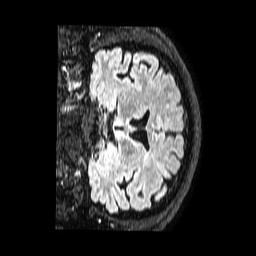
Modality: FLAIR
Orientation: coronal
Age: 53
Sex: male
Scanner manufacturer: philips
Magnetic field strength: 1.5 T
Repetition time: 4.8 s
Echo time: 0.3 s